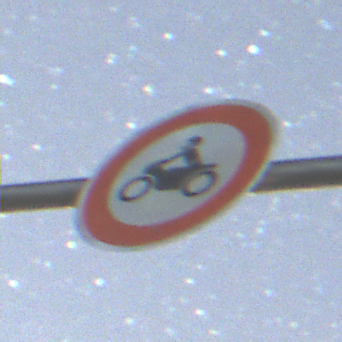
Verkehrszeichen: VerbotKraftraeder
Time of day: Night
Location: Outdoor (Nature)
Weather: Clear
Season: NotSpecified
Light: Natural